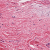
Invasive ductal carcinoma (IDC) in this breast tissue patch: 0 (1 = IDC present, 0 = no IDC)